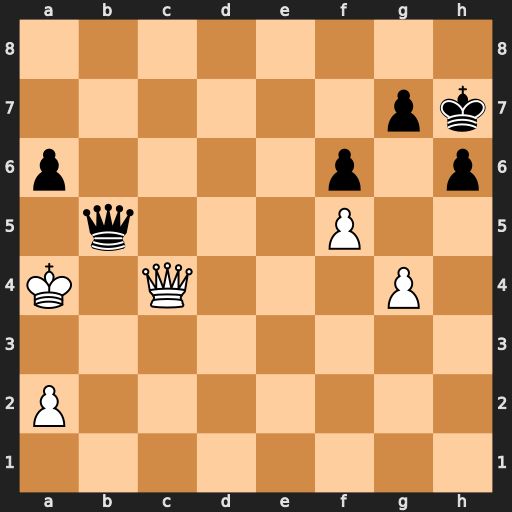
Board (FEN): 8/6pk/p4p1p/1q3P2/K1Q3P1/8/P7/8
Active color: w
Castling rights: -
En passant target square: -
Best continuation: Qxb5 axb5+ Kxb5 h5 gxh5